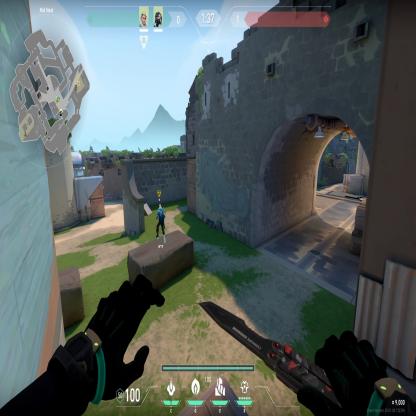
Label: teammate